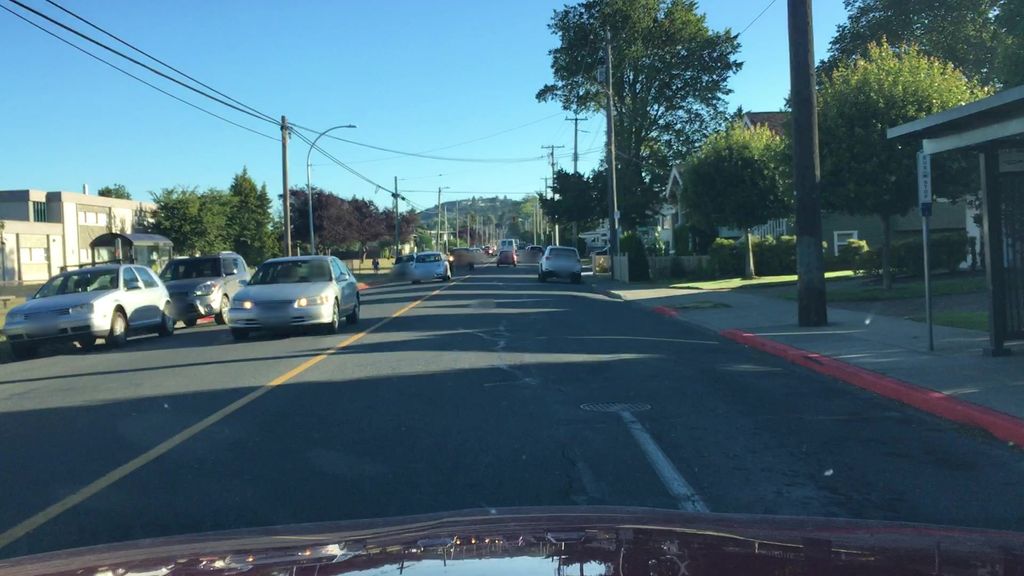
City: victoria